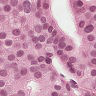
Metastatic tissue present: yes